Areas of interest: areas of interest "Cultural Palace"
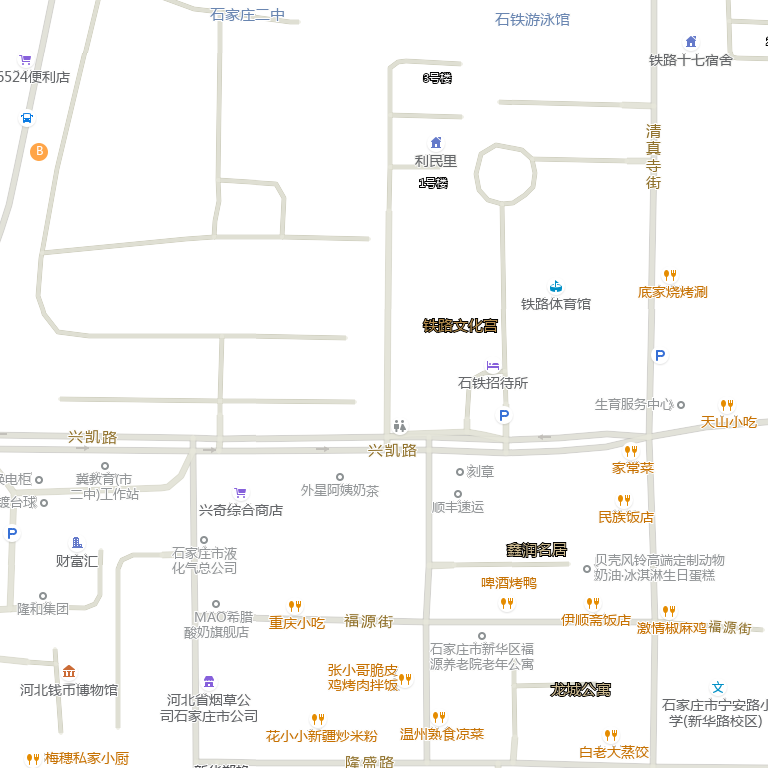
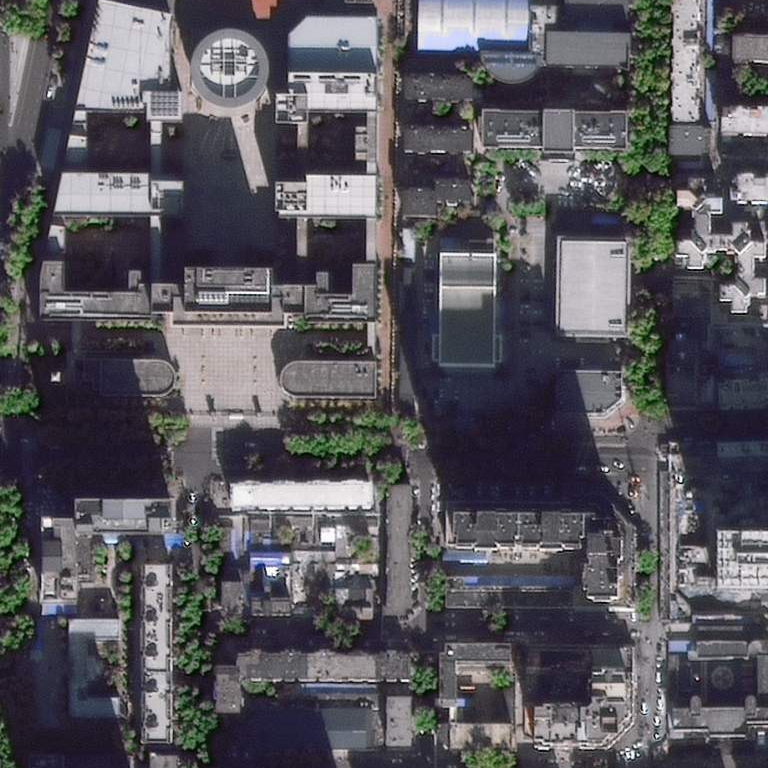